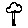
Label: tree